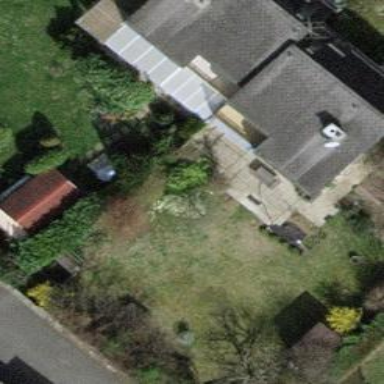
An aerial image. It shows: Garden enclosed by fence.